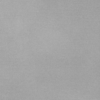
Label: dusty